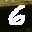
Label: 6